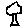
Label: tree